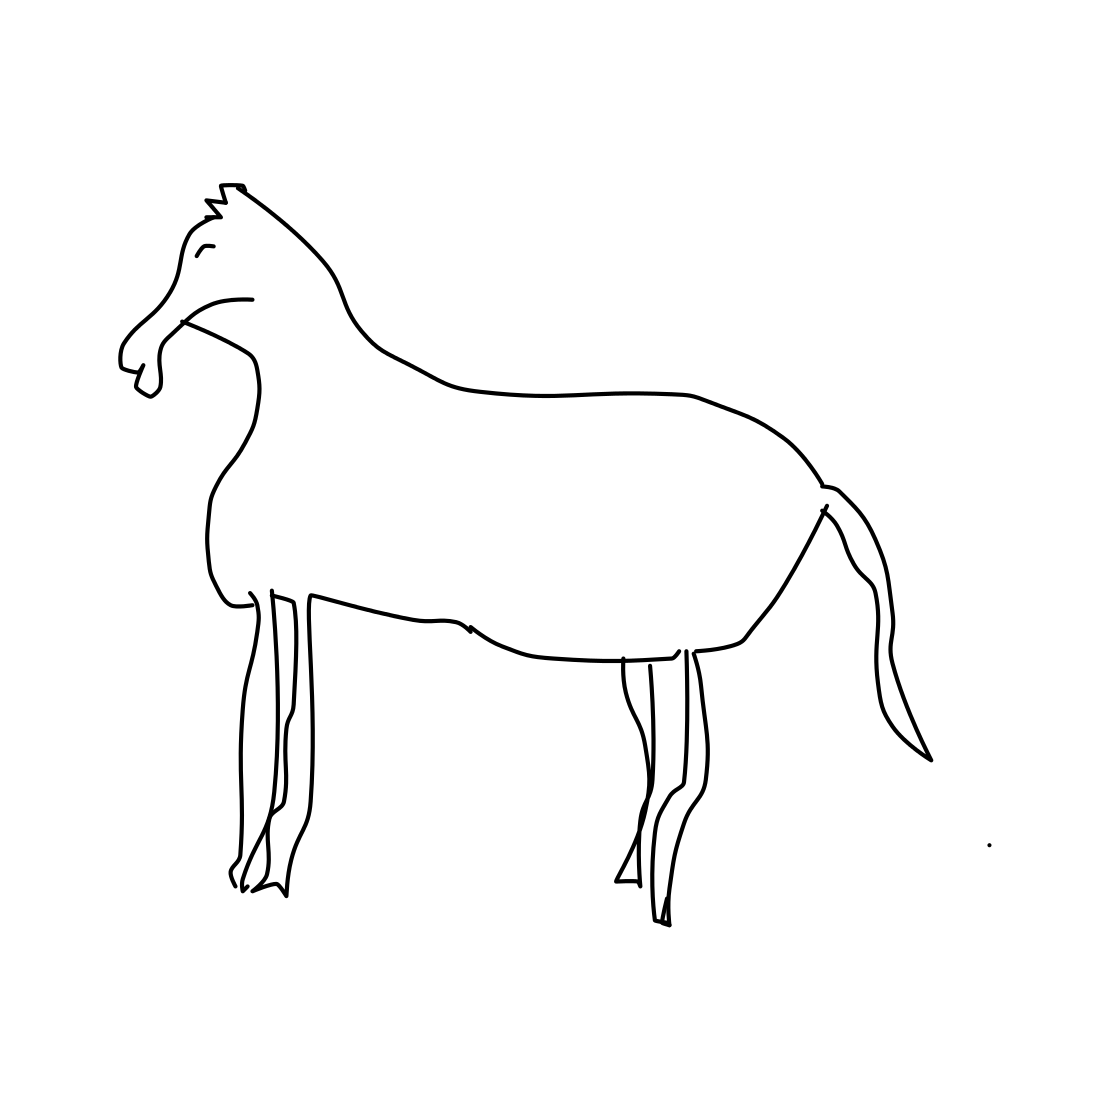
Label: horse